Interaction volume radius: 10 \u00c5
Interaction volume height: 15 \u00c5
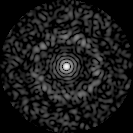
Disorder parameter: 0.8615